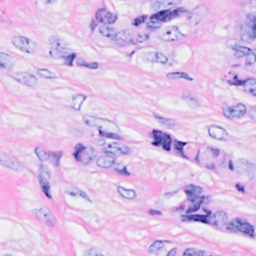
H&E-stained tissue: Breast